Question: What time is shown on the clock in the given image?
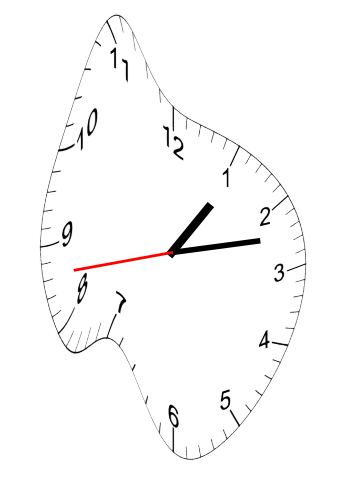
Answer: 01:12:43